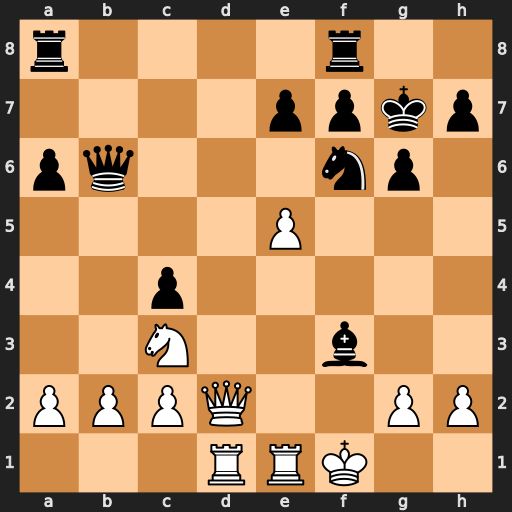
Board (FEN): r4r2/4ppkp/pq3np1/4P3/2p5/2N2b2/PPPQ2PP/3RRK2
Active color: w
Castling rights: -
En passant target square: -
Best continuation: exf6+ Qxf6 gxf3